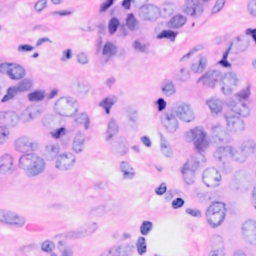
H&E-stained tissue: Breast